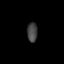
Tissue: lung
Cell type: Smooth muscle cells
Senescence score: 0.5592
Nuclear area (px): 197
Mean DAPI intensity: 66.706